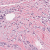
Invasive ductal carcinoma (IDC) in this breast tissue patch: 1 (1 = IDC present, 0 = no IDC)